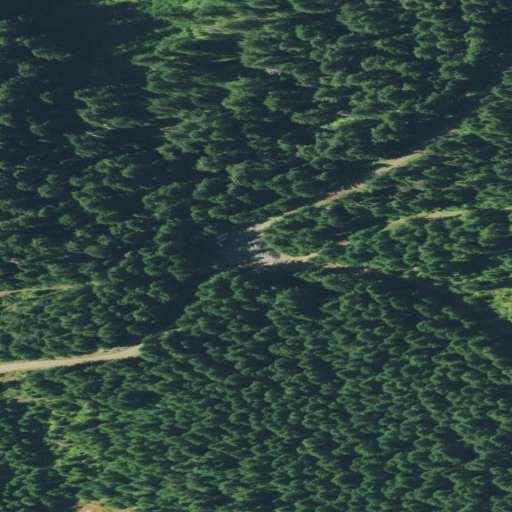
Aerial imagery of gap in Oregon named Shane Saddle containing evergreen forest and shrub